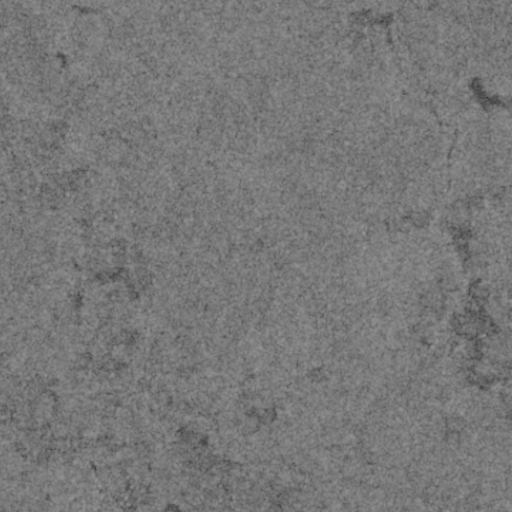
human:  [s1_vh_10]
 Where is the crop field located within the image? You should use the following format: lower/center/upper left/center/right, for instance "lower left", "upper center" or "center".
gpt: The crop field is located in the left of the image.
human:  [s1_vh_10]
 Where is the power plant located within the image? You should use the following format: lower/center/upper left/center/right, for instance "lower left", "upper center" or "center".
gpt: There is no power plant in the image.

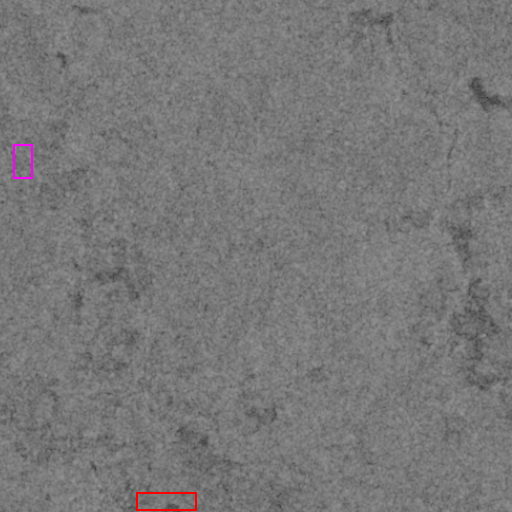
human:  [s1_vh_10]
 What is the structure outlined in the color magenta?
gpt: The structure outlined in magenta is a crop field.
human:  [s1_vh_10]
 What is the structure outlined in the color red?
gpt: The structure outlined in red is a dam.
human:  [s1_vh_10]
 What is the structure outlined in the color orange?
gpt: There is no orange outline.